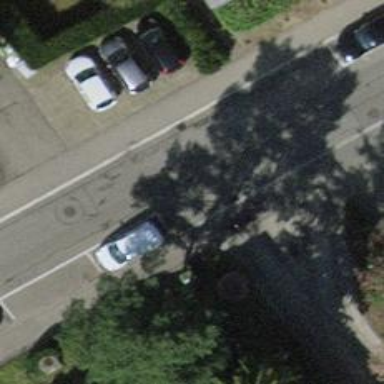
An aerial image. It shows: Residential road with separate asphalt sidewalk.